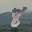
Label: 8